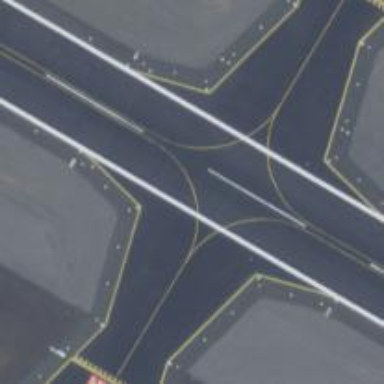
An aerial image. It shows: Asphalt taxiway at the airport.